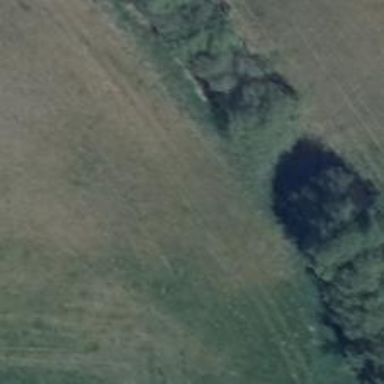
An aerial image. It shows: Grass track with grade5 tracktype.